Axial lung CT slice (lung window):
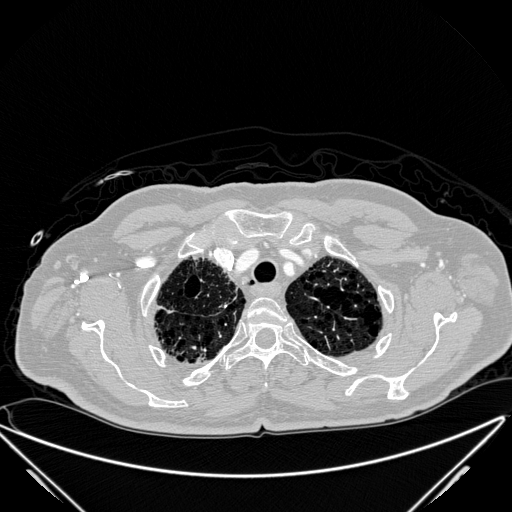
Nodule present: no